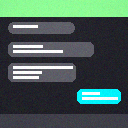
Screen state: on